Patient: sex F, age 52
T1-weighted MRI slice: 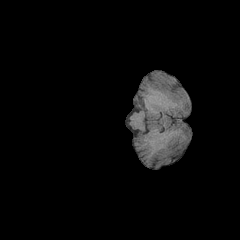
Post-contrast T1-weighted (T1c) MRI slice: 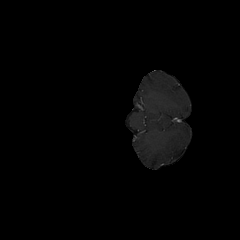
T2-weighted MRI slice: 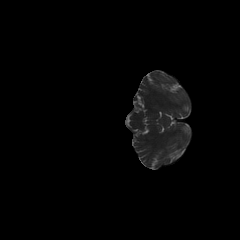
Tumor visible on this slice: no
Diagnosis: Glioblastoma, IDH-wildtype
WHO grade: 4